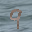
Label: 9